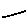
Label: line